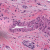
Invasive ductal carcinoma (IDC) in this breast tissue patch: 1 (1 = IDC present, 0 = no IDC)